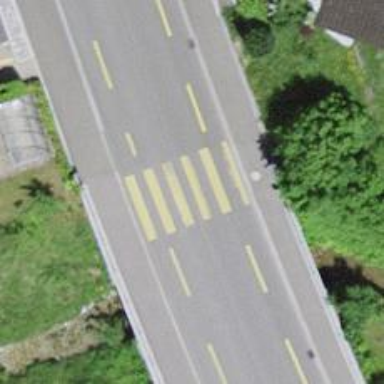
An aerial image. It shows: Uncontrolled zebra crossing on the road.